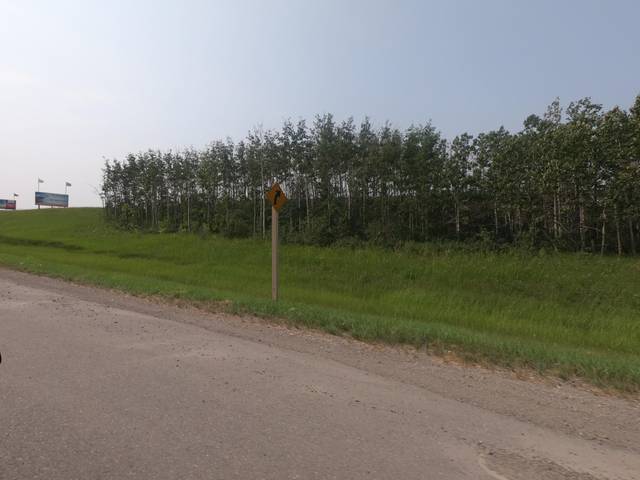
Region: Canada
Coordinates: 51.155, -114.468